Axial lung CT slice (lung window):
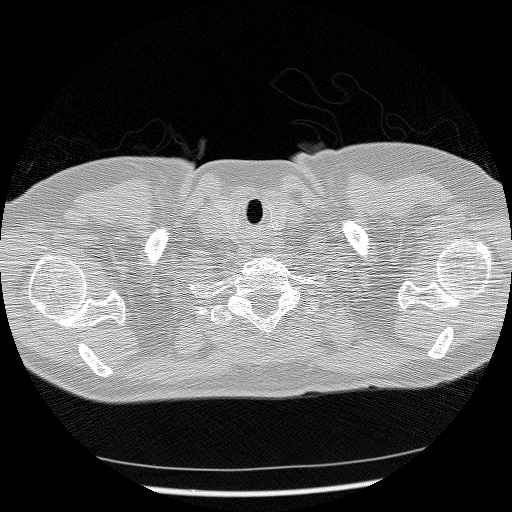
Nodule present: no